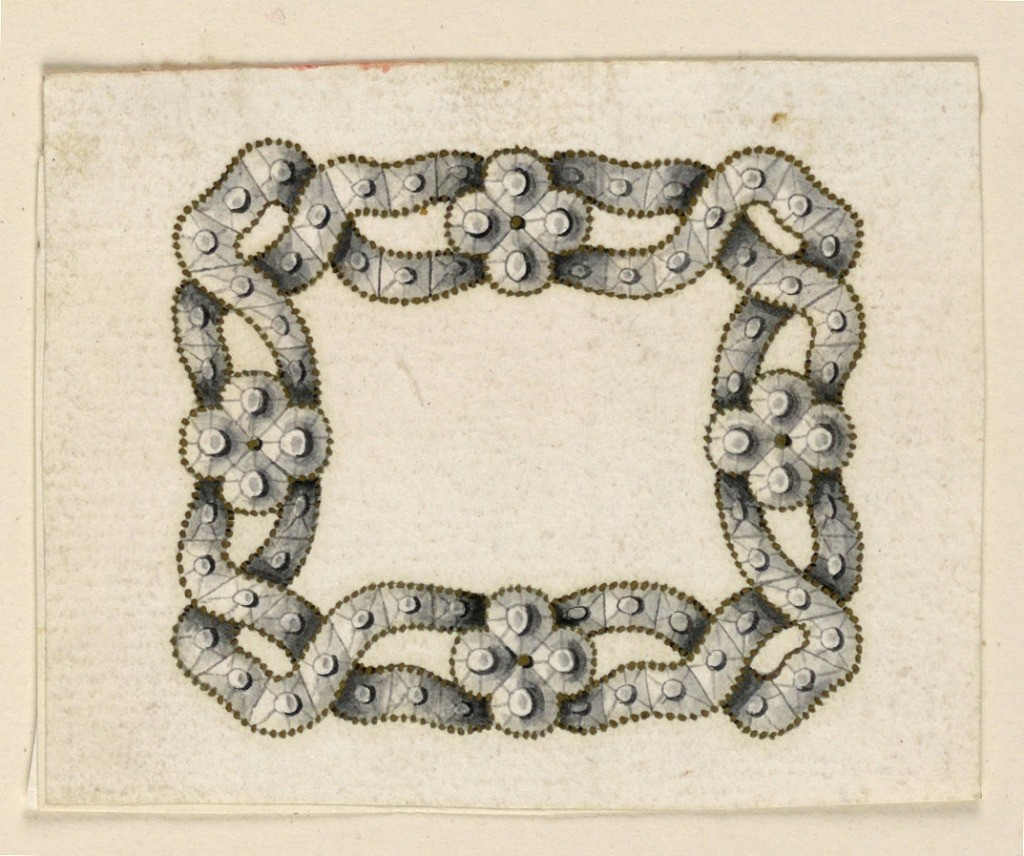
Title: Design for a Buckle
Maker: Giovanni Sebastiano Meyandi, Italian, active 1762 - 1794
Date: ca. 1790
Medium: Pen and ink, brush and gray, gold watercolor on wove paper
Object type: Drawing
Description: Jewelry design for a buckle. Two entwined escutcheons, formed by ribbons; in the middle of the four sides are rosettes. The ribbons are framed by rows of golden beads.